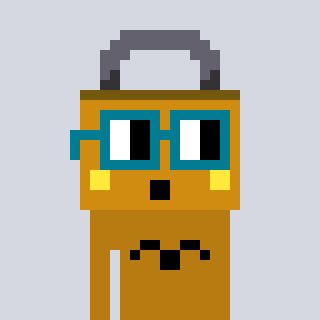
a pixel art character with square dark green glasses, a lock-shaped head and a gold-colored body on a cool background